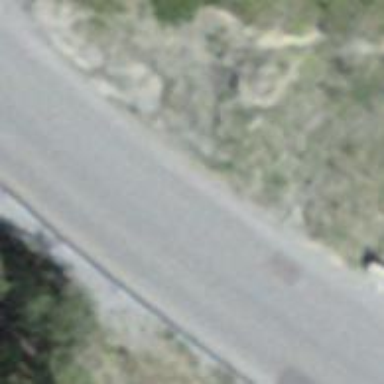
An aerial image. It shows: Secondary road with asphalt surface.